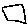
Label: square